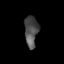
Tissue: lung
Cell type: Others
Senescence score: 0.1815
Nuclear area (px): 404
Mean DAPI intensity: 78.25